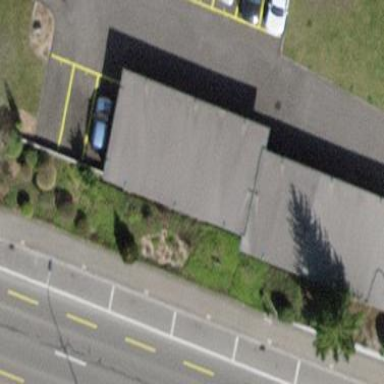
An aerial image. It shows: Group of garages.